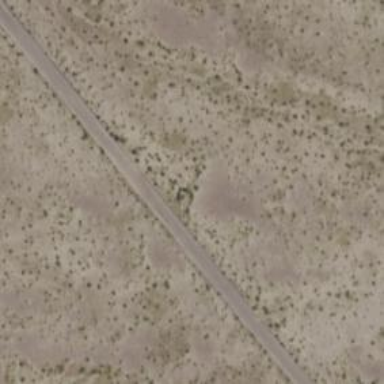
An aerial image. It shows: Abandoned road.